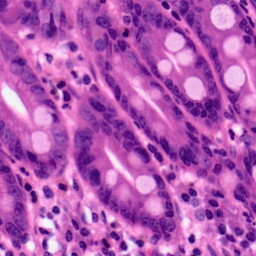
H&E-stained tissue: Pancreatic